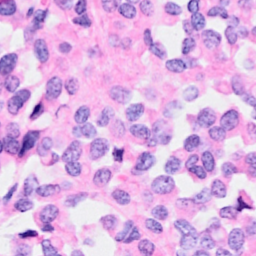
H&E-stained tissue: Breast